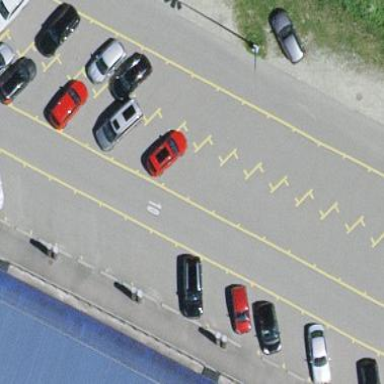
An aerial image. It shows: Parking area along the street side with diagonal orientation.